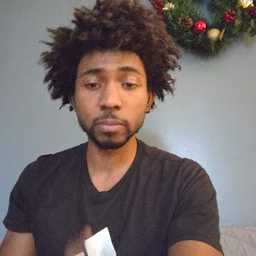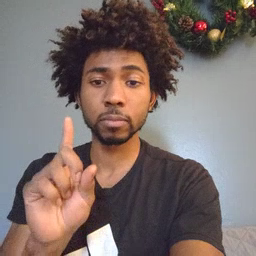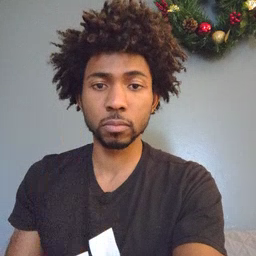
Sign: up